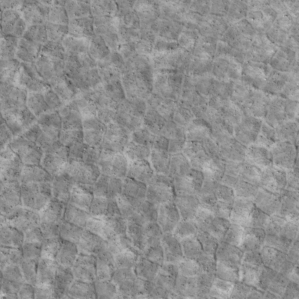
Label: non_frost